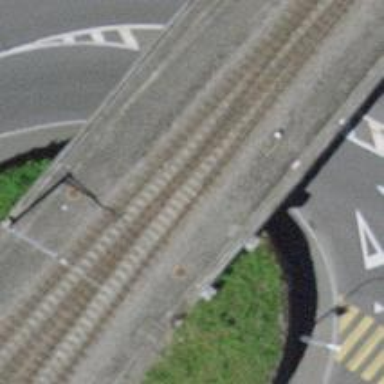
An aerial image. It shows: Single-track railway bridge with electrified contact line.